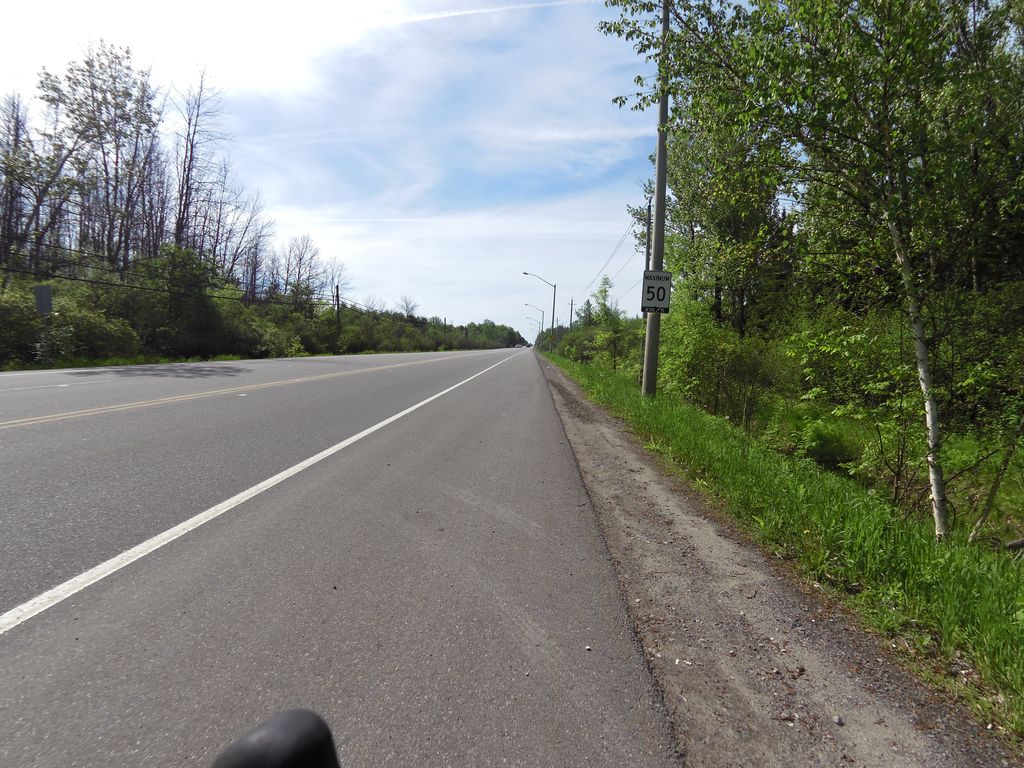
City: ottawa-gatineau